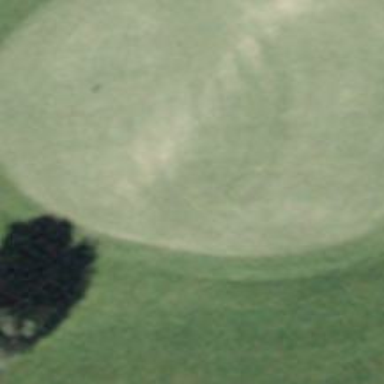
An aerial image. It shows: Green golf area with grass land use.